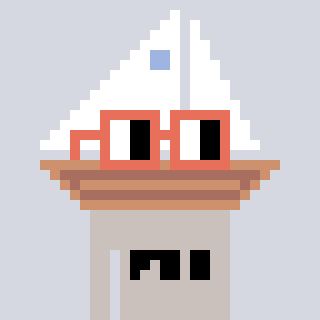
a pixel art character with square orange glasses, a sailboat-shaped head and a foggrey-colored body on a cool background